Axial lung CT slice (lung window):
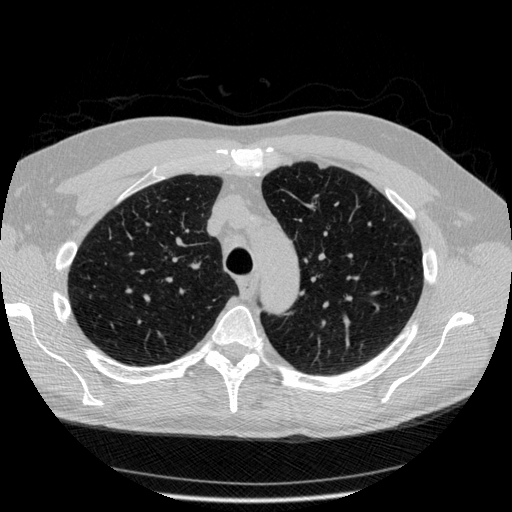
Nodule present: no